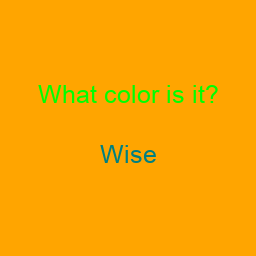
Color: teal
Background color: orange
Question text color: lime